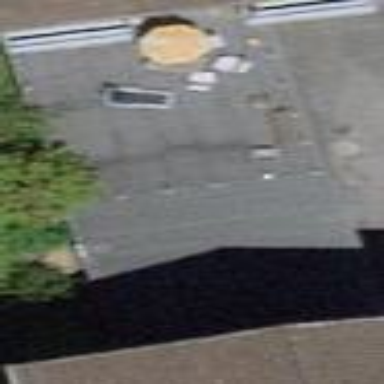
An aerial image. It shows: Group of garages.